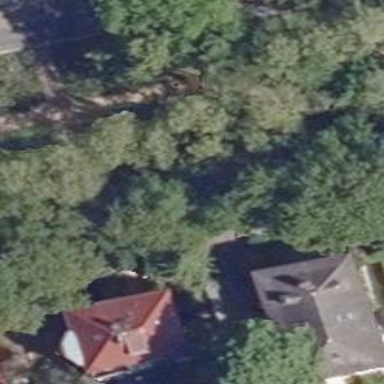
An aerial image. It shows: Single tag "natural: tree."